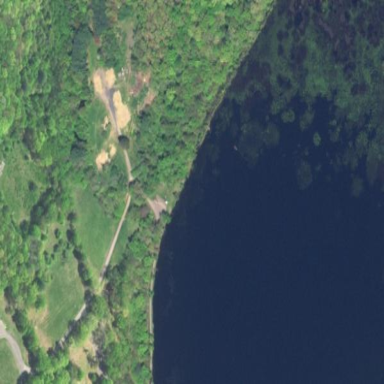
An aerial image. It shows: Serene lake.